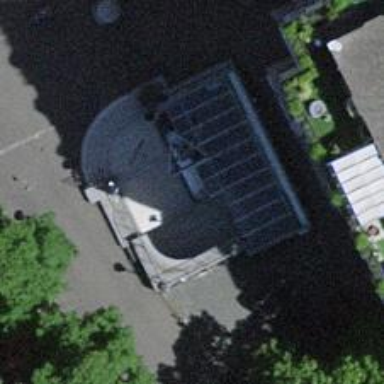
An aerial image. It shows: Lively nightclub.